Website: macys
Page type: gifting
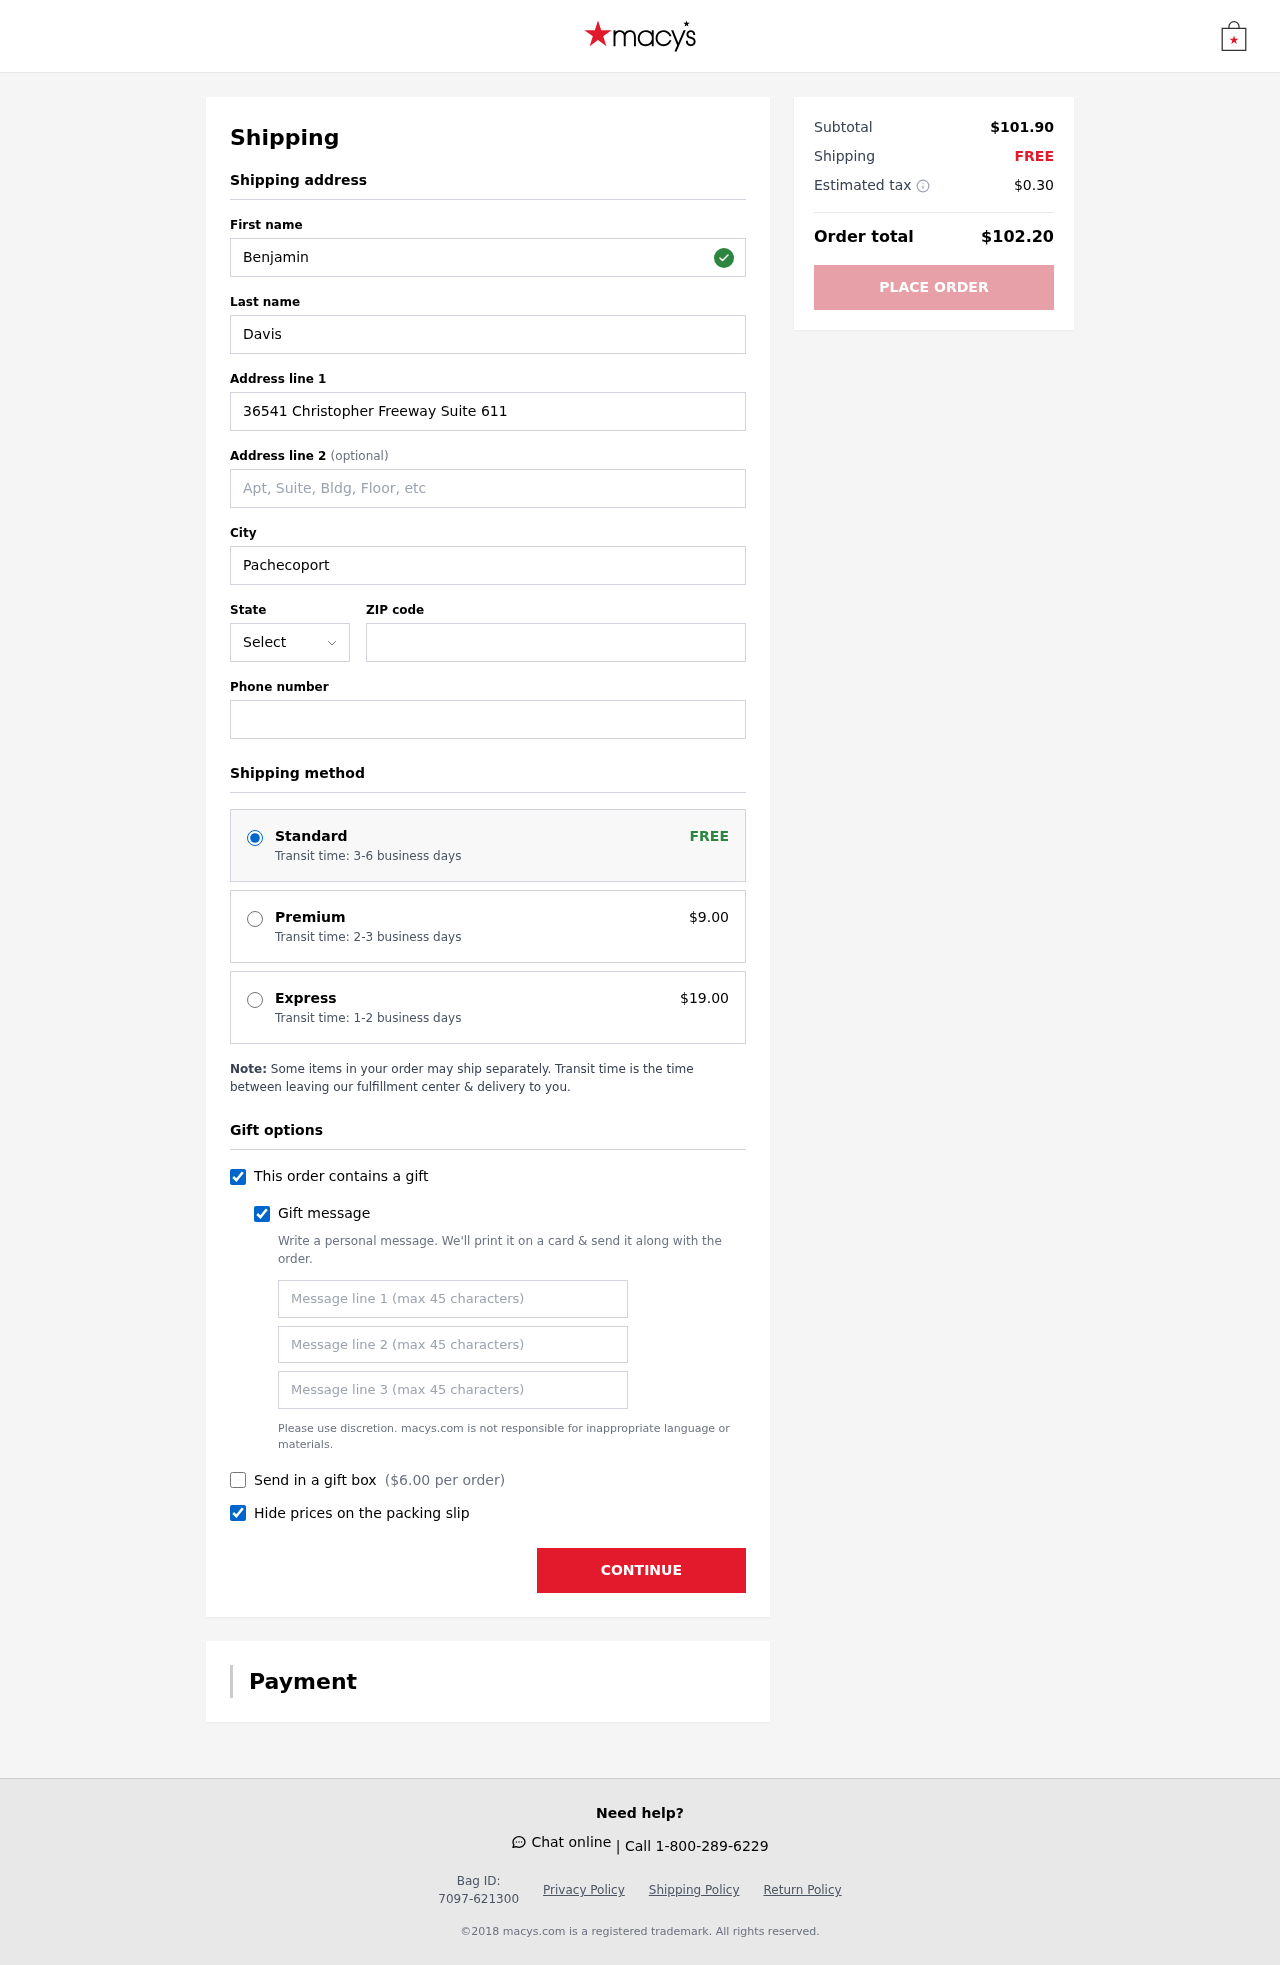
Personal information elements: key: PII_STATE_ABBR
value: DC
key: PII_FIRSTNAME
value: Benjamin
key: PII_LASTNAME
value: Davis
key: PII_STREET
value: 36541 Christopher Freeway Suite 611
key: PII_CITY
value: Pachecoport
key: PII_POSTCODE
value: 25793
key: PII_PHONE
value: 4446319609
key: PII_GIFT_MESSAGE
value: Hey Jeffrey, I saw these cool trainers and thought they’d be perfect for all your adventures! I can’t wait to see you rocking them. Enjoy! - Benjamin
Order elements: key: ORDER_SHIPPING_STANDARD
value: Transit time: 3-6 business days
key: ORDER_SHIPPING_PREMIUM
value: Transit time: 2-3 business days
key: ORDER_SHIPPING_PREMIUM_PRICE
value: $9.00
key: ORDER_SHIPPING_EXPRESS
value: Transit time: 1-2 business days
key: ORDER_SHIPPING_EXPRESS_PRICE
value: $19.00
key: ORDER_GIFT_BOX_PRICE
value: $6.00
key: ORDER_SUBTOTAL
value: $101.90
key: ORDER_SHIPPING_COST
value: FREE
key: ORDER_TAX
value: $0.30
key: ORDER_TOTAL
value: $102.20